Question: I have an entity mapped as following:
'''
@Entity
@Table(name = "Groups")
@IdClass(value = GroupId.class)
public class Group implements Serializable
{
@Id
@Column(name = "round_id")
private Integer roundId;
@Id
@Column(name = "ordinal_nbr")
private Integer ordinalNbr = 0;
...
}
'''
It has a composite key '(round_id, ordinal_nbr)' to indicate the order of groups in a round.
Now imagine a join table containing entities that link the ordered groups via a self reference (from Group to Group):
'''
CREATE TABLE GroupLinks
(
parent_round_id INTEGER NOT NULL,
parent_ordinal_nbr SMALLINT NOT NULL,
child_round_id INTEGER NOT NULL,
child_ordinal_nbr SMALLINT NOT NULL,
PRIMARY KEY (parent_round_id, parent_ordinal_nbr, child_round_id, child_ordinal_nbr),
FOREIGN KEY (parent_round_id, parent_ordinal_nbr) REFERENCES Groups (round_id, ordinal_nbr),
FOREIGN KEY (child_round_id, child_ordinal_nbr) REFERENCES Groups (round_id, ordinal_nbr)
);
'''
I know it's possible to map '@ManyToMany' + '@JoinTable' + '@OrderColumn' for the owning entity (whichever I choose):
'''
@ManyToMany
@JoinTable(name = "GroupLinks", joinColumns = {@JoinColumn(name = "parent_round_id", referencedColumnName = "round_id"), @JoinColumn(name = "parent_ordinal_nbr", referencedColumnName = "ordinal_nbr")}, inverseJoinColumns = {@JoinColumn(name = "child_round_id", referencedColumnName = "round_id"), @JoinColumn(name = "child_ordinal_nbr", referencedColumnName = "ordinal_nbr")})
@OrderColumn(name = "child_ordinal_nbr")
private List<Group> children;
'''
For the owned side, is it supported to map the '@ManyToMany(mappedBy = ...)' inverse relationship with an '@OrderColumn', too?
'''
@ManyToMany(mappedBy = "parents")
@OrderColumn(name = "parent_ordinal_nbr")
private List<Group> parents;
'''
Does the JPA 2 spec define to allow or deny this?
Thanks
---
The above is essentially a graph structure. Here's an example:

The 'GroupLinks' table contains the boxed entities. When looking at the B2 'Group' entity only, the 'parents' list will contain '(a,1,b,2)' and '(a,2,b,2)'. As for the 'children' list, it will contain '(b,2,c,1)', '(b,2,c,2)', and '(b,2,c,3)'.
As you can see the entities in the lists of 'B2' won't collide, so an '@OrderColumn' should work okay for 'parents' and 'children' - at least in theory. But what's the practice here (JPA)?
Note, that simply trying it on Hibernate and/or EclipseLink doesn't really answer the question whether the JPA 2 spec or a JPA-compatible provider should or must support this scenario.
---
Trying the above mappings on Hibernate results in the following mapping exception:
'''
Caused by: org.hibernate.MappingException: Repeated column in mapping for collection: com.kawoolutions.bbstats.model.Group.parents column: parent_ordinal_nbr
at org.hibernate.mapping.Collection.checkColumnDuplication(Collection.java:340)
at org.hibernate.mapping.Collection.checkColumnDuplication(Collection.java:363)
at org.hibernate.mapping.Collection.validate(Collection.java:320)
at org.hibernate.mapping.IndexedCollection.validate(IndexedCollection.java:89)
at org.hibernate.cfg.Configuration.validate(Configuration.java:1291)
at org.hibernate.cfg.Configuration.buildSessionFactory(Configuration.java:1729)
at org.hibernate.ejb.EntityManagerFactoryImpl.<init>(EntityManagerFactoryImpl.java:84)
at org.hibernate.ejb.Ejb3Configuration.buildEntityManagerFactory(Ejb3Configuration.java:904)
... 9 more
'''
Removing the '@OrderColumn' for 'parent_ordinal_nbr' results in the same exception for the 'children' relationship. It looks like Hibernate doesn't like order columns which are also used in foreign keys.
---
Tested with EclipseLink on GlassFish... this works, no mapping exceptions.
This raises two followup questions:
1. Does the JPA disallow foreign key order columns? It doesn't make sense to me why they shouldn't simply work...
2. Is this a Hibernate bug?
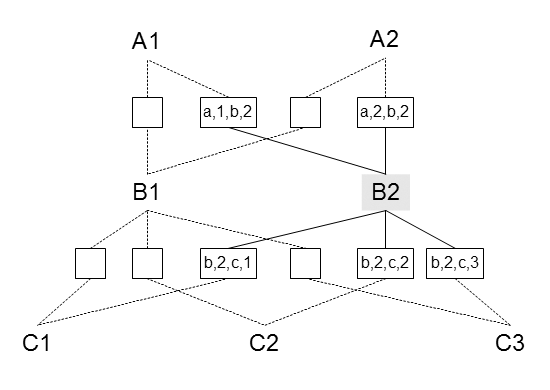
Answer: The <URL> has the information you're looking for:
> The OrderColumn annotation is specified on the side of the
relationship that references the collection that is to be ordered. The
order column is not visible as part of the state of the entity or
embeddable class.The OrderBy annotation should be used for ordering that is visible as
persistent state and maintained by the application. The OrderBy
annotation is not used when OrderColumn is specified.
OrderColumn is used to add an additional column to the join table, used to maintain the order of the list. The order column, as mentioned in the javadoc, is not part of the entity state. In your case, it seems you want to order the elements in the list by one of their persistent property. In that case, you must use the OrderBy annotation (or have a getter that sorts the list before returning it).